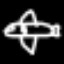
Label: airplane